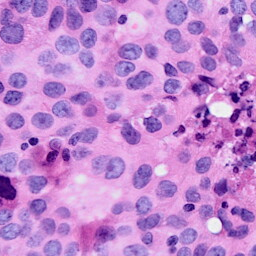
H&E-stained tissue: Breast